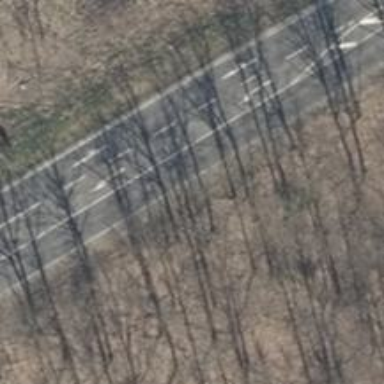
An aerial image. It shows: Asphalt path.